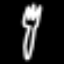
Label: fork